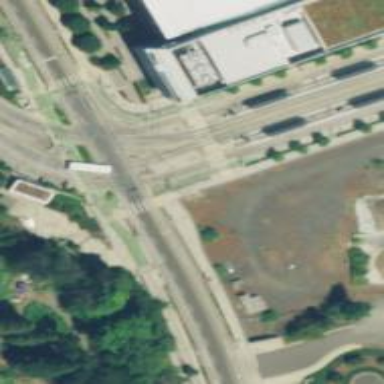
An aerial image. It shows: Tram level crossing on railway.